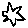
Label: star